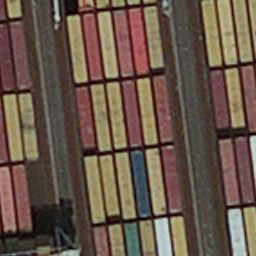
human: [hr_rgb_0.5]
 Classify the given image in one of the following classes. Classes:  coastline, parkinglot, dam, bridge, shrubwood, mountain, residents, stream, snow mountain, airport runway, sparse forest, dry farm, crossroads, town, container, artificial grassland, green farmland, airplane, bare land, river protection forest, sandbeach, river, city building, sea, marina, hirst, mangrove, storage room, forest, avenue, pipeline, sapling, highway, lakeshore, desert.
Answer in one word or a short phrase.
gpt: container